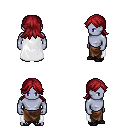
a pixel art fantasy rpg character, male body template, dark elf, purple skin, white cape, robe skirt, brunette loose hair, ghillies, four views (front, back, left, right), 2x2 character sprite sheet, small pixel art, hard edges, no anti-aliasing